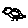
Label: bird